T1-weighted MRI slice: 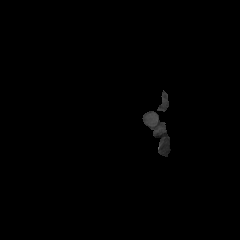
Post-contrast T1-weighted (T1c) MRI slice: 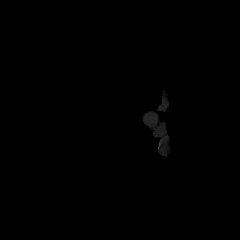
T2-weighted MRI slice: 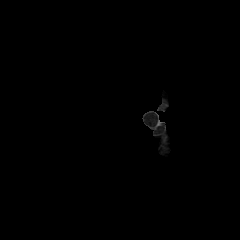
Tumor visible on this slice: no